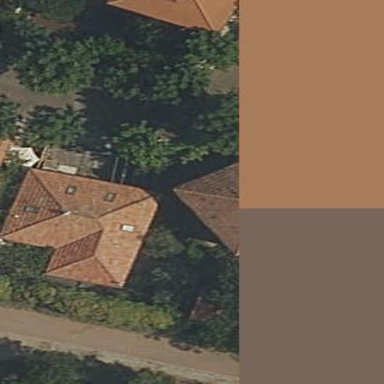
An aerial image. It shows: Simple house.